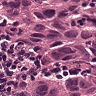
Metastatic tissue present: yes